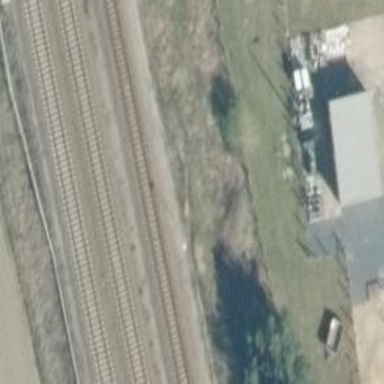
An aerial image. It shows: Railway signal.